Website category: sports
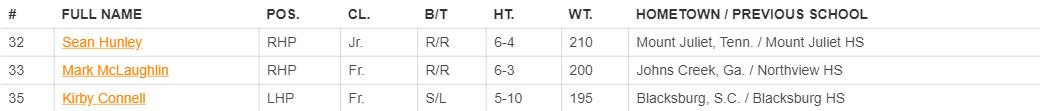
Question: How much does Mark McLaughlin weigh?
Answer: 200

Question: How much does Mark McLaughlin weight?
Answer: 200

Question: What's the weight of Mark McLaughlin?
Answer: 200

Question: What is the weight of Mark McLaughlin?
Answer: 200

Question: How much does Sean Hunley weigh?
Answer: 210

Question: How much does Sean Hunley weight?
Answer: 210

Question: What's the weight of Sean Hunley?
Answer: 210

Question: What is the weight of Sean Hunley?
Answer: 210

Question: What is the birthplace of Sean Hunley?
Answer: Mount Juliet, Tenn.

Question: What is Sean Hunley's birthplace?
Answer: Mount Juliet, Tenn.

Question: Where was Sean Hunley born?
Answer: Mount Juliet, Tenn.

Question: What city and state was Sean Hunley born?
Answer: Mount Juliet, Tenn.

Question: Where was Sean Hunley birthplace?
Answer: Mount Juliet, Tenn.

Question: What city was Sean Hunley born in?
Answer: Mount Juliet, Tenn.

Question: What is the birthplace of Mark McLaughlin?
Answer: Johns Creek, Ga.

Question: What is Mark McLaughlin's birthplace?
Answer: Johns Creek, Ga.

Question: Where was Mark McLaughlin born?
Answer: Johns Creek, Ga.

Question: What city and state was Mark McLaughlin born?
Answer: Johns Creek, Ga.

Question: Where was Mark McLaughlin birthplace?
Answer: Johns Creek, Ga.

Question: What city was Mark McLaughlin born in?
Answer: Johns Creek, Ga.

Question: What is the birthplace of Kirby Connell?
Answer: Blacksburg, S.C.

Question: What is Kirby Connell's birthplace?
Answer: Blacksburg, S.C.

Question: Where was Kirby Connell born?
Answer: Blacksburg, S.C.

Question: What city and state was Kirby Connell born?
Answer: Blacksburg, S.C.

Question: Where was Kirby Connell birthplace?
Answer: Blacksburg, S.C.

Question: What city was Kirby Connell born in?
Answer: Blacksburg, S.C.

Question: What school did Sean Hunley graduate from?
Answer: Mount Juliet HS

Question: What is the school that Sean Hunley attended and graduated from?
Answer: Mount Juliet HS

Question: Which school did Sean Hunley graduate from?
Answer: Mount Juliet HS

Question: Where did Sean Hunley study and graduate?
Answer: Mount Juliet HS

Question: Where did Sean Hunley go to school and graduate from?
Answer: Mount Juliet HS

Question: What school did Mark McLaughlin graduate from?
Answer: Northview HS

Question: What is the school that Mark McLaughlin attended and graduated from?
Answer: Northview HS

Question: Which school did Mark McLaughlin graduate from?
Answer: Northview HS

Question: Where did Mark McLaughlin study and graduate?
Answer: Northview HS

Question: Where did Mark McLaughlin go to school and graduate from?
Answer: Northview HS

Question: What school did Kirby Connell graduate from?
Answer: Blacksburg HS

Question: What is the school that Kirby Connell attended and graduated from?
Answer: Blacksburg HS

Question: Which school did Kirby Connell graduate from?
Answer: Blacksburg HS

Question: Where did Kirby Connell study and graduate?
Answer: Blacksburg HS

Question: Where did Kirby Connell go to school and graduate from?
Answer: Blacksburg HS